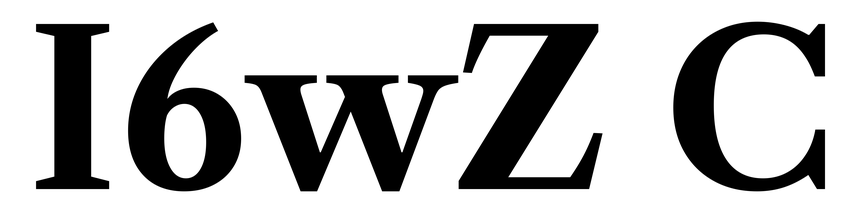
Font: LibreCaslonText_Bold